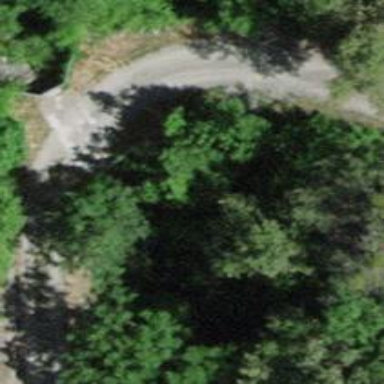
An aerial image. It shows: Culvert tunnel that serves as drain for the waterway.